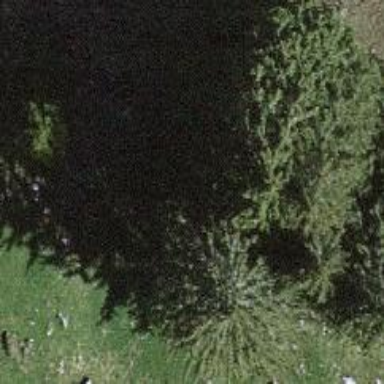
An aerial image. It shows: Evergreen needle-leaved tree.